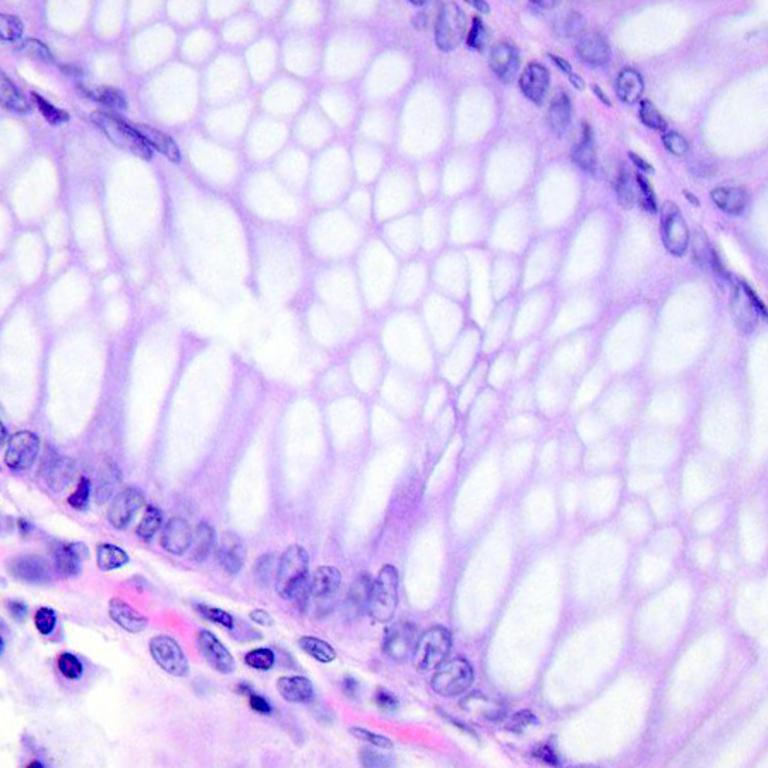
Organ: colon
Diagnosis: benign